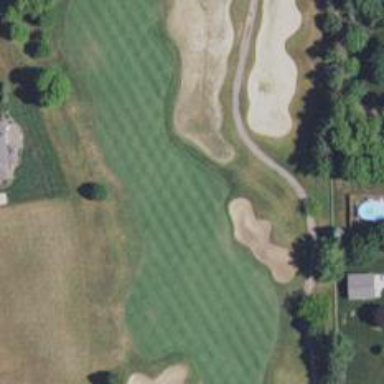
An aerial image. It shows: View of golf hole.